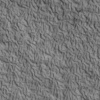
Atmospheric dust classification: not_dusty